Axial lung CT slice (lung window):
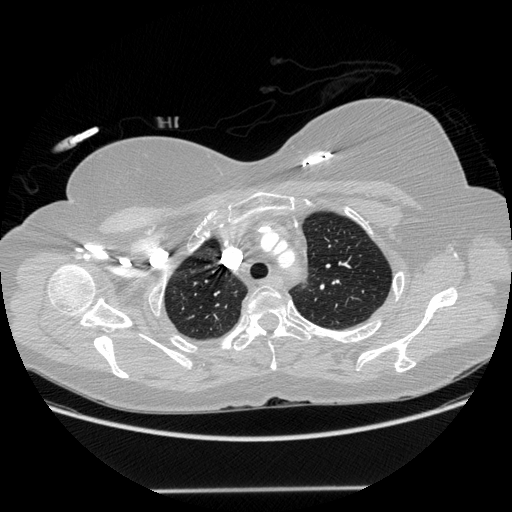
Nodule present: no